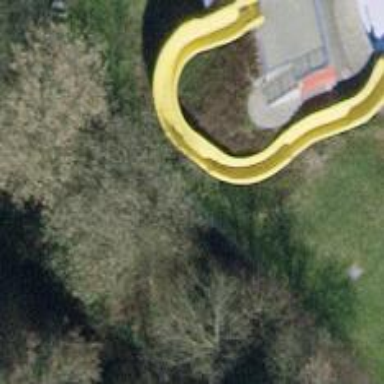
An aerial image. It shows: Water slide attraction.